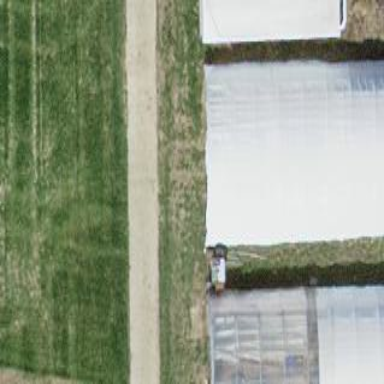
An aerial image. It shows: Greenhouse.